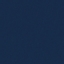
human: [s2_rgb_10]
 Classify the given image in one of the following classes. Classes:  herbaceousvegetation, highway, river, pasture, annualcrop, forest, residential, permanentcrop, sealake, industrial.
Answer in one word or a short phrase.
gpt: SeaLake